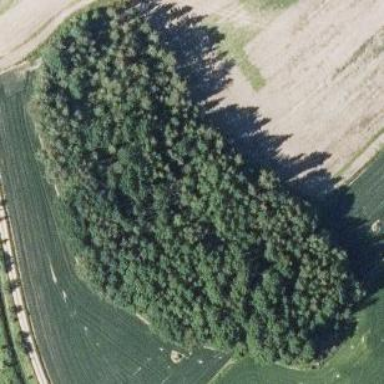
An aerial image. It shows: Forest with needle-leaved trees.